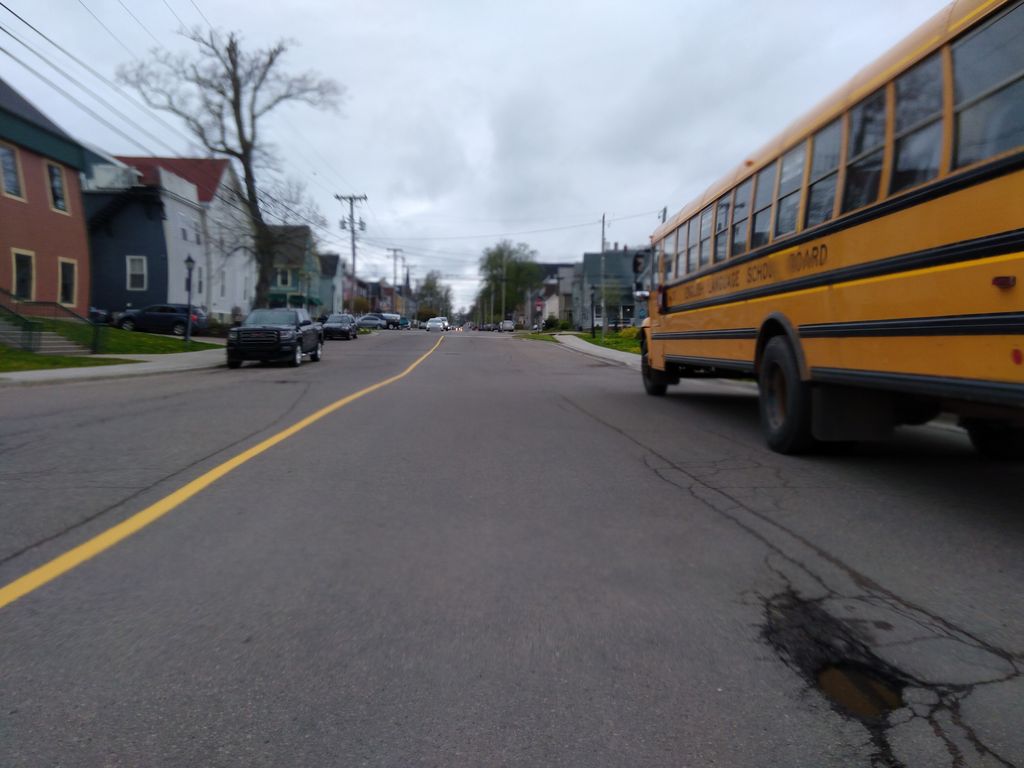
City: charlottetown